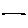
Label: line